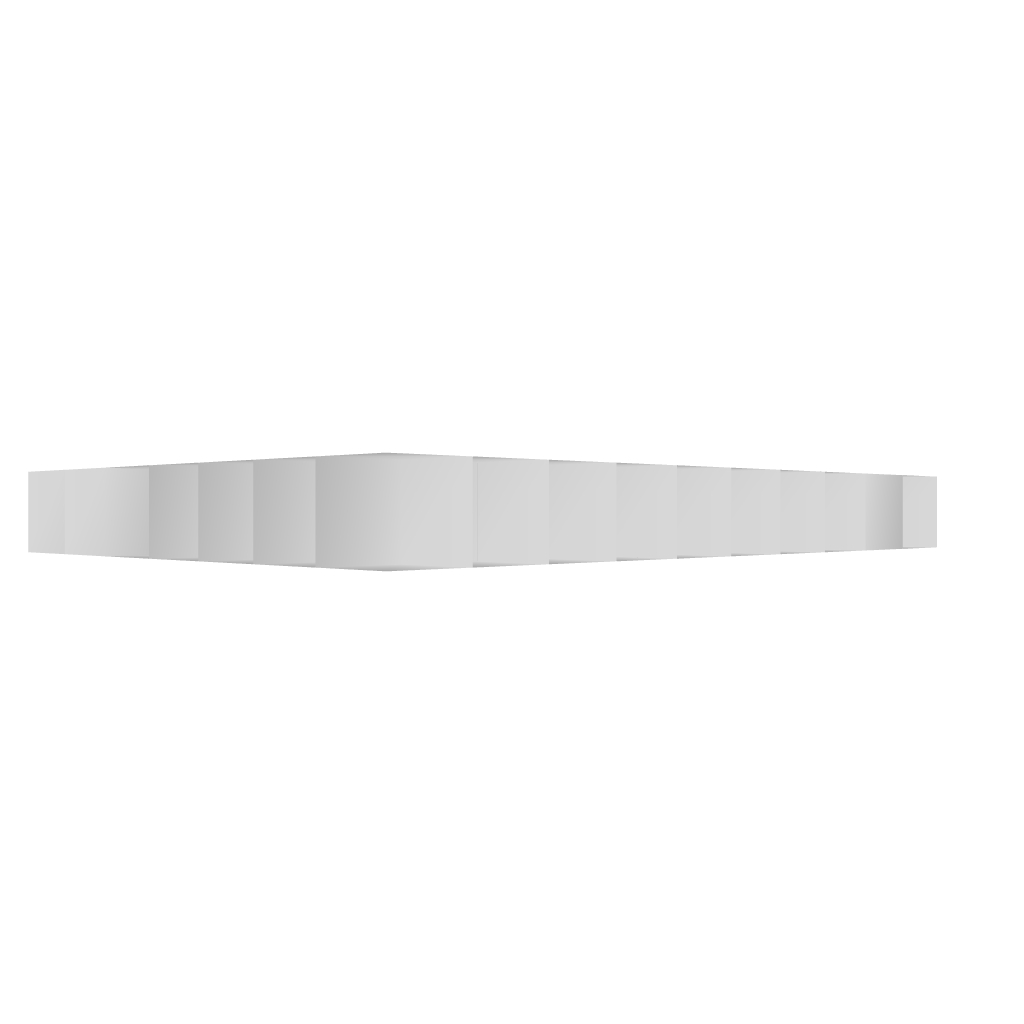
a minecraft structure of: Lake house bad low quality